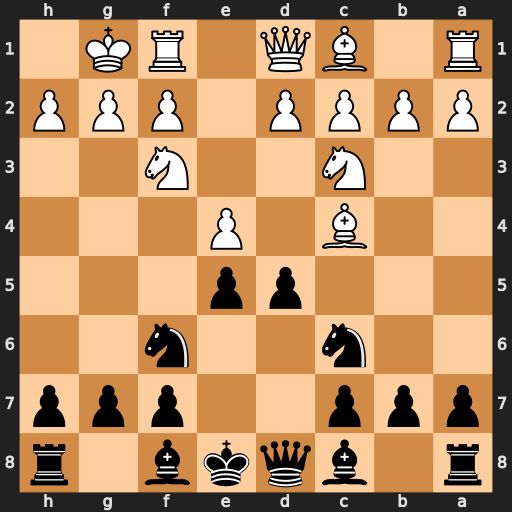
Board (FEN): r1bqkb1r/ppp2ppp/2n2n2/3pp3/2B1P3/2N2N2/PPPP1PPP/R1BQ1RK1
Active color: b
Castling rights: kq
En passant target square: -
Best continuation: dxc4